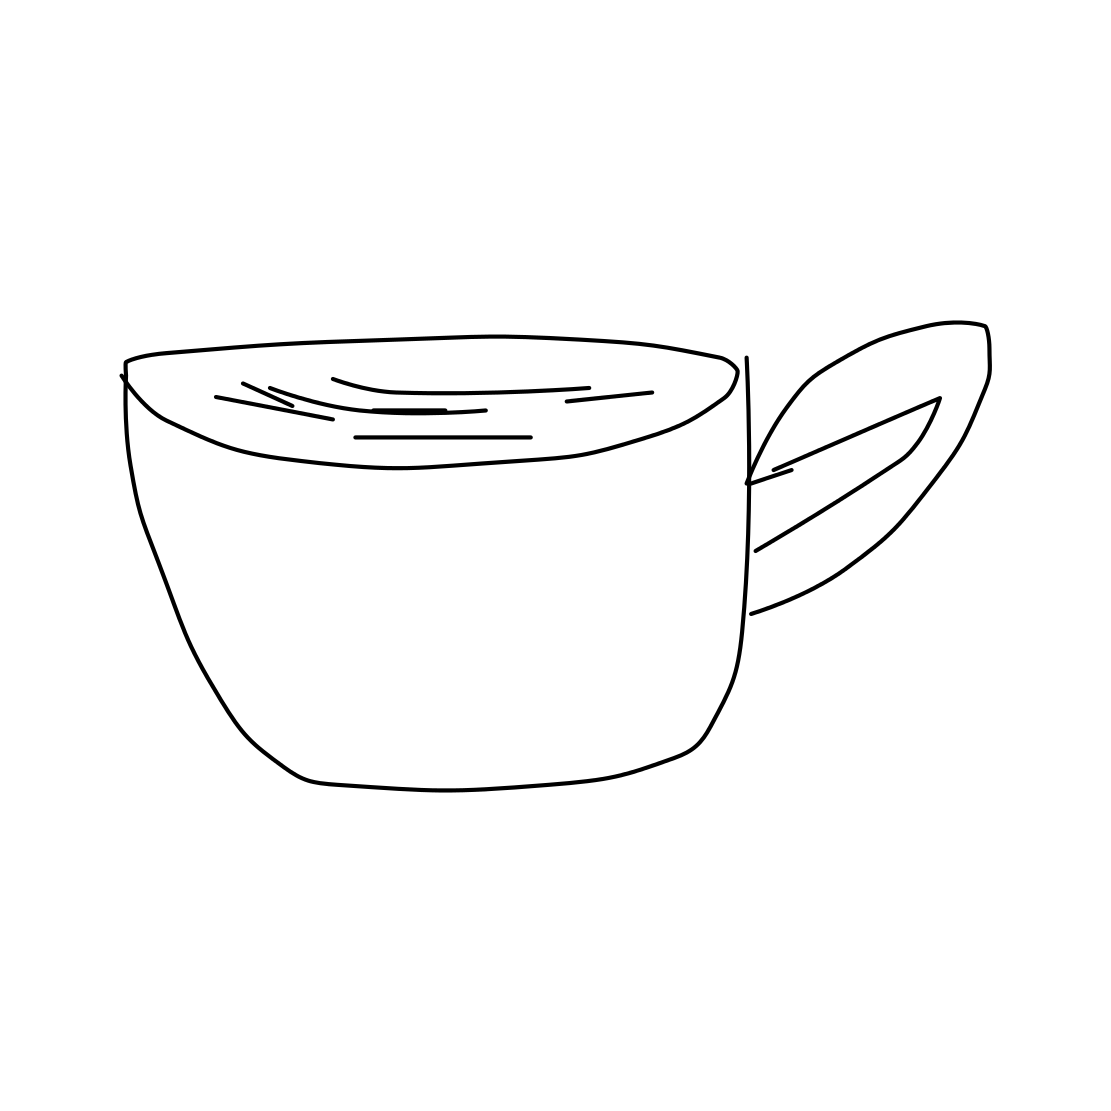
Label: teacup